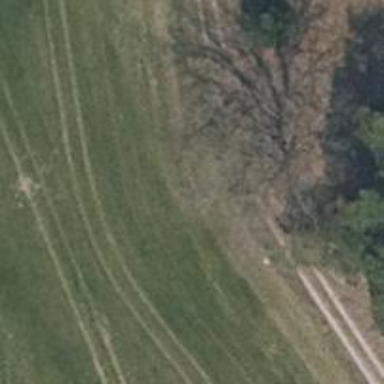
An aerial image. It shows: Track with ground surface. The track is Grade 4.